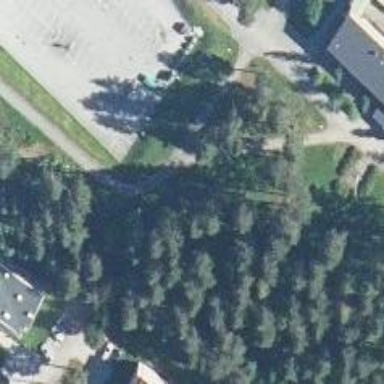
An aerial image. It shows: Disc golf basket.